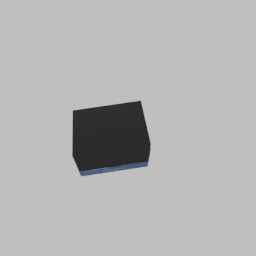
Label: nature